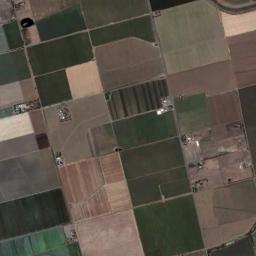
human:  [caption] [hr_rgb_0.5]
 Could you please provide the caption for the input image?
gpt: Some rectangular farmlands of different colors and sizes are arranged in neat rows and some houses are surrounded by these farmlands .

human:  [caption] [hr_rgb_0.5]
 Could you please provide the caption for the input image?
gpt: Many neatly arranged dark green, light green and tan mixed rectangular farmlands of different sizes .

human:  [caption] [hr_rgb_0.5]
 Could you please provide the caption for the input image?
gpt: There are many rectangular farmlands of different sizes and shades .

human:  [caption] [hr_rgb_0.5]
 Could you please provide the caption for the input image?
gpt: There are some green and bare rectangular farmland .

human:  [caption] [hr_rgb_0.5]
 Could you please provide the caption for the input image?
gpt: There are some brown rectangular farmlands and green ones .